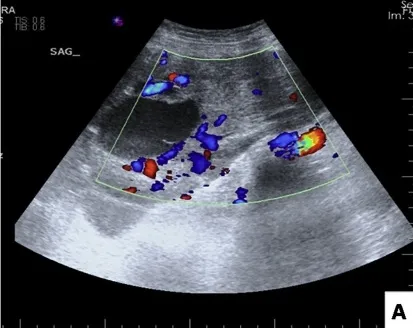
(A) Doppler ultrasonogram showing hyperechogenic, cystic, and hypervascular hepatic perivascular epithelioid cell tumor.
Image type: radiology (ultrasound)